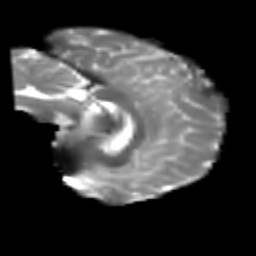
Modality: T2w
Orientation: sagittal
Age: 23
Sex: male
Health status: healthy